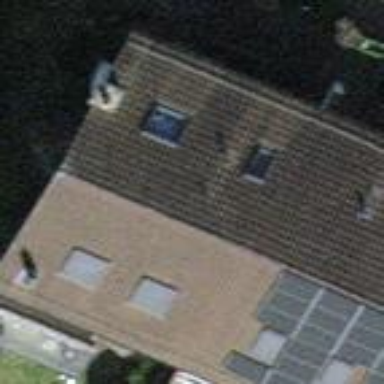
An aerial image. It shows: Semi-detached house with gabled roof.